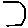
Label: hexagon